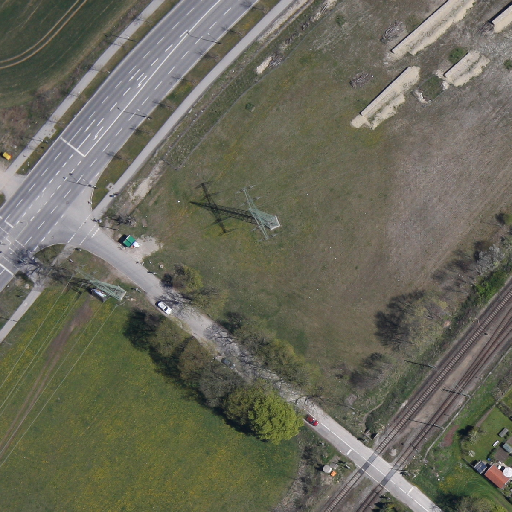
Referring expression: vehicle